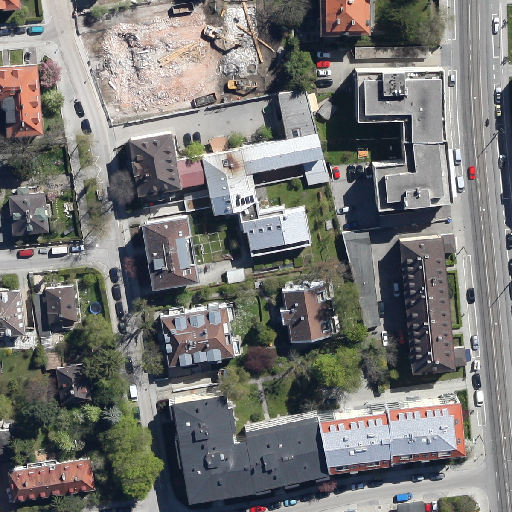
Referring expression: road